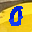
Label: 0